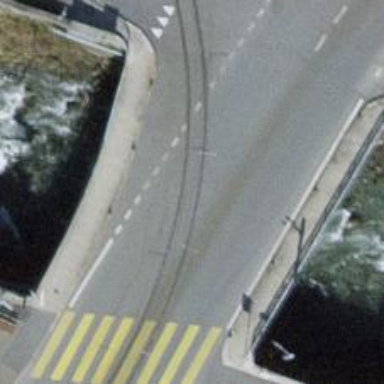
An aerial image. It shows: Tram railway bridge with one track and electrified contact line.